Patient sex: M
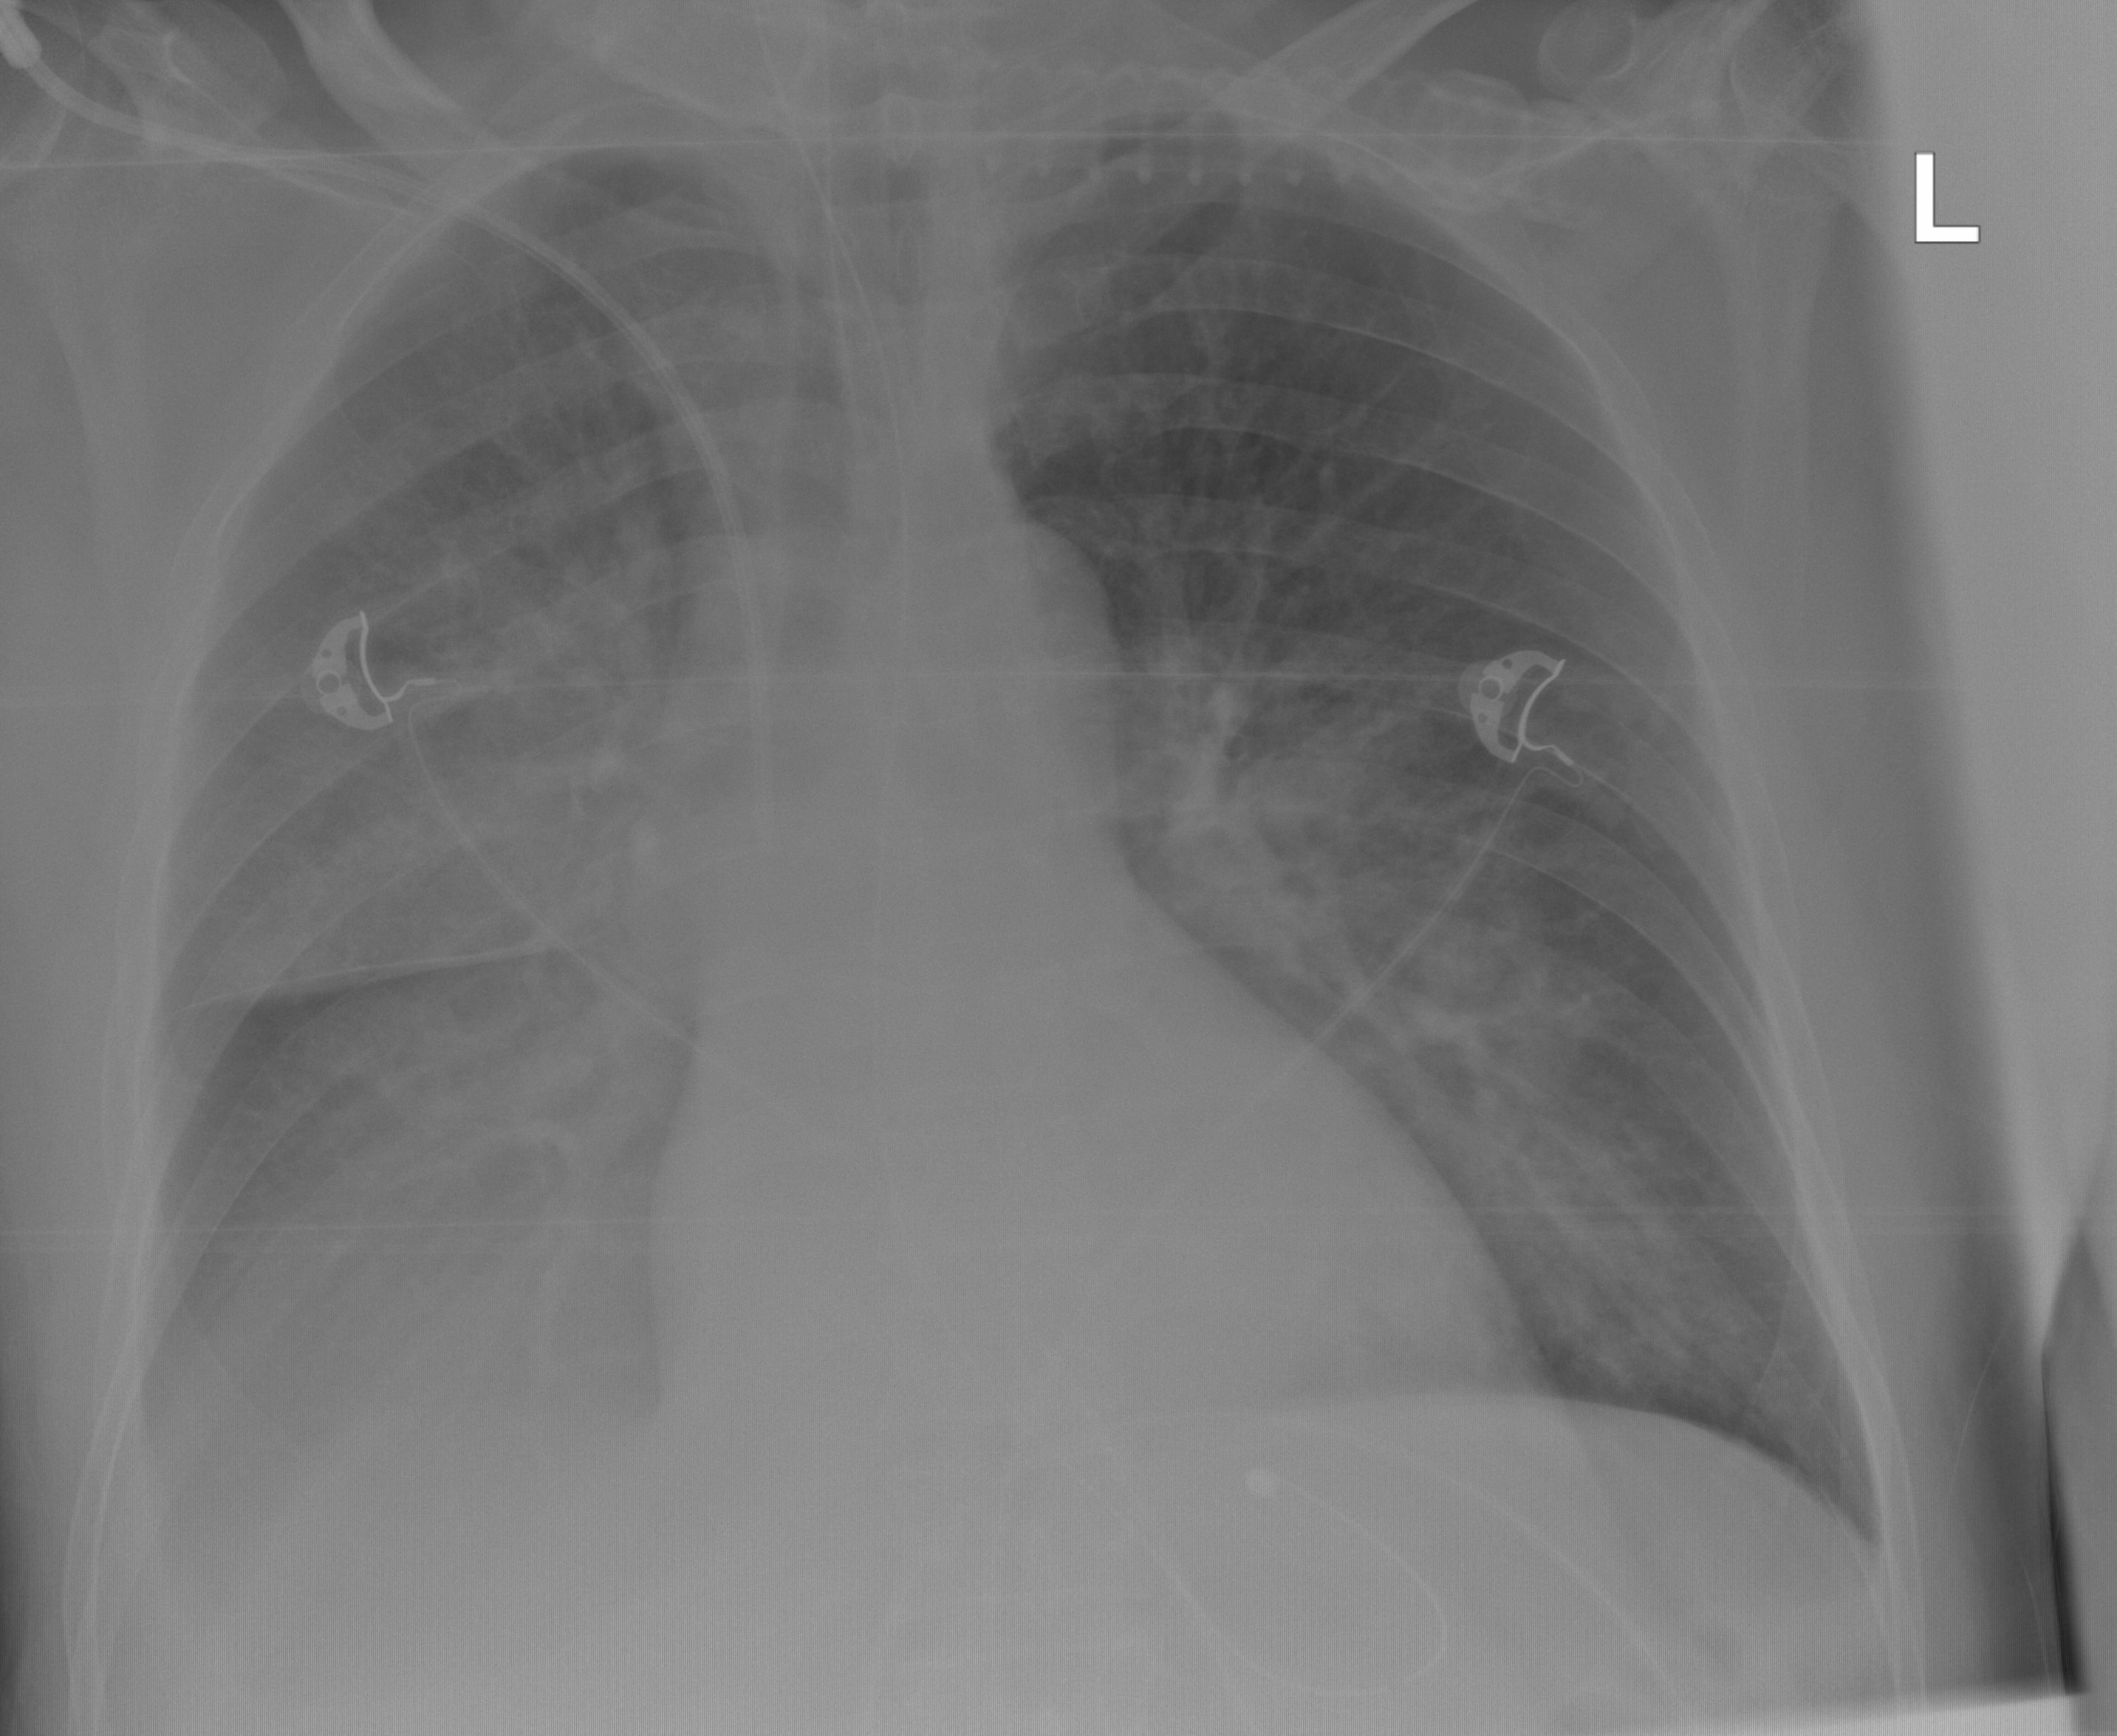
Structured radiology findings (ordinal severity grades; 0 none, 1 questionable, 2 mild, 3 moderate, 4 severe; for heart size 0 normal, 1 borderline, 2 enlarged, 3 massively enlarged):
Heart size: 0
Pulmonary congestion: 2
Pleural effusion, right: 2
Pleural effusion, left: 0
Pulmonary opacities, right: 3
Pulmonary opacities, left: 2
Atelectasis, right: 3
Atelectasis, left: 0